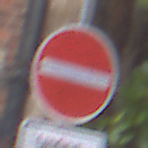
Verkehrszeichen: VerbotDerEinfahrt
Zusatzzeichen unten: BesondereFahrzeugeUndTransportgueter6
Umgebung: Outdoor, Urban
Tageszeit: Midday
Wetter: Overcast
Licht: Natural
Jahreszeit: NotSpecified
Kontrast: LowContrast